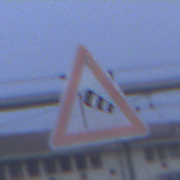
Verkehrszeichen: SeitenwindVonLinks
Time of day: SunriseSunset
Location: Outdoor (Urban)
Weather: Overcast
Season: NotSpecified
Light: Natural